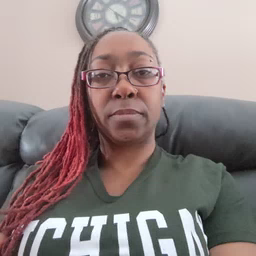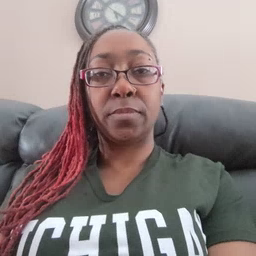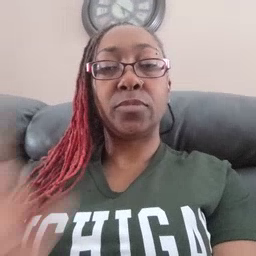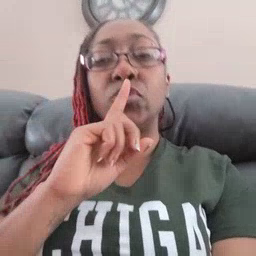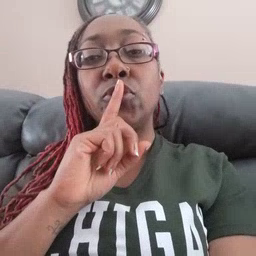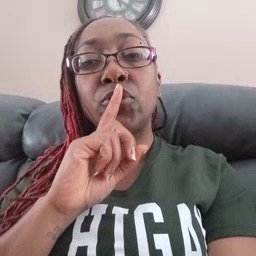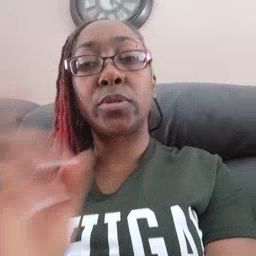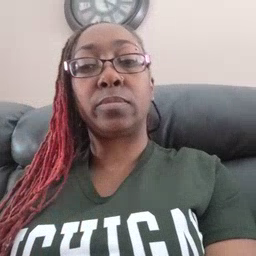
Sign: shhh